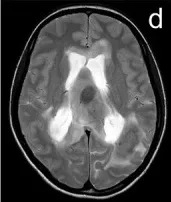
MRI of the brain and cervical spine documenting a significant progression of the tumefactive lesions. Examination performed ~5 years after the initial diagnosis of multiple sclerosis,. And contrast-enhanced axial T1-weighted images.
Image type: radiology (mri)